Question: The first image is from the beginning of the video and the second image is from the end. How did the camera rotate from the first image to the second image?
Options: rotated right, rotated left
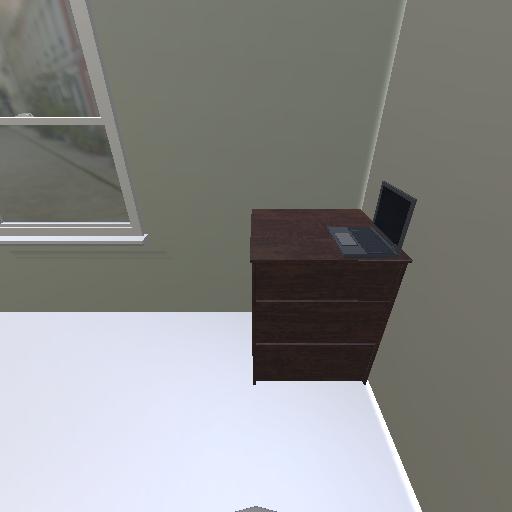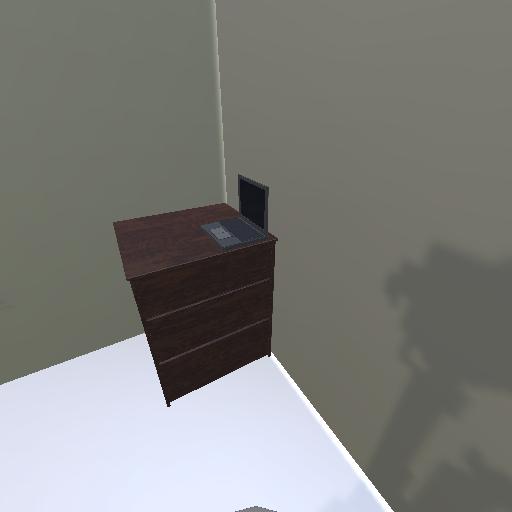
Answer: rotated right